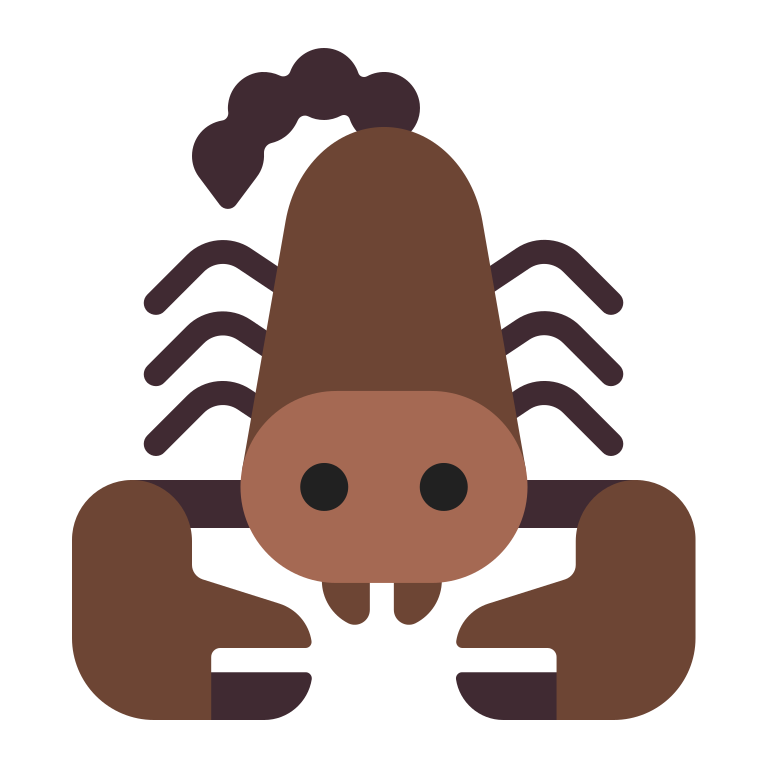
scorpion flat